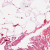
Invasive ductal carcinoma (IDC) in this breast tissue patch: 0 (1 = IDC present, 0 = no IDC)